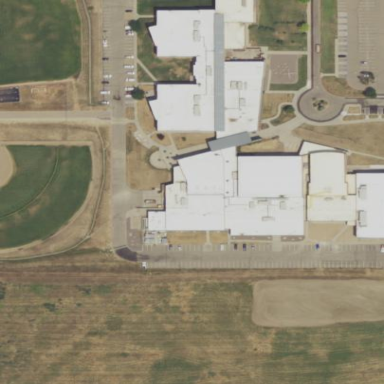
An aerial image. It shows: School building.